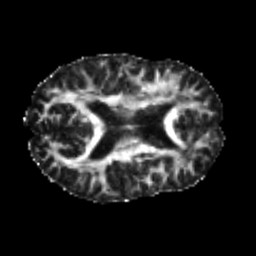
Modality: FA
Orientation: axial
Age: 22
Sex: male
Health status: healthy
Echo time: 0.074 s